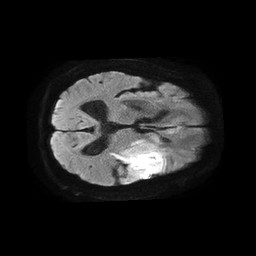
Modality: TRACE
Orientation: axial
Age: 54
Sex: male
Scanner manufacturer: philips
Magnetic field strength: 1.5 T
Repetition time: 4.6 s
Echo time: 0.08941 s